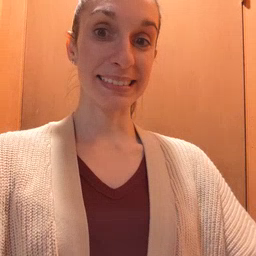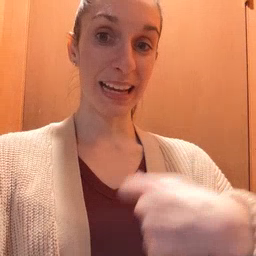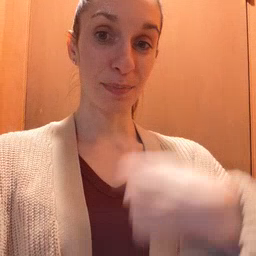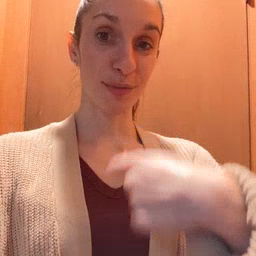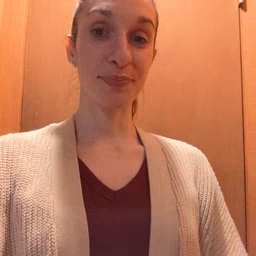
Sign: zipper